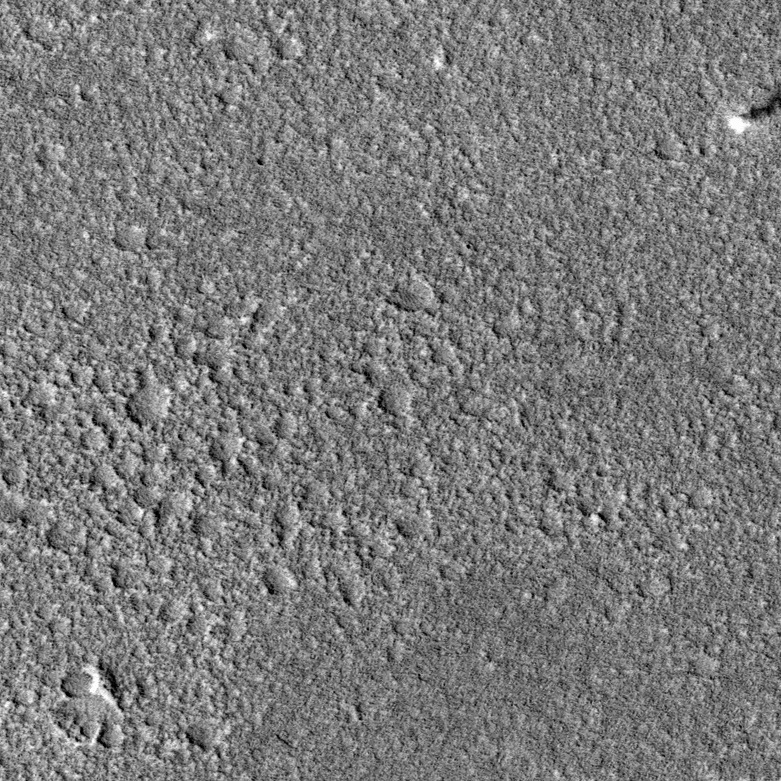
Label: dustdevil